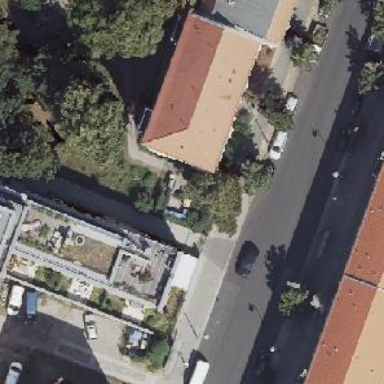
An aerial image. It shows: Hipped roof on apartment building.